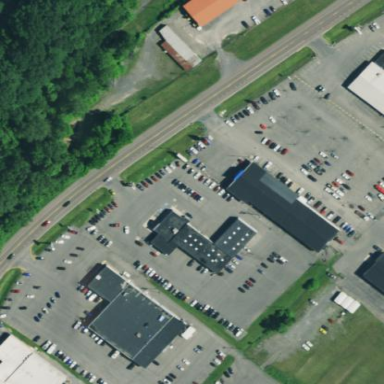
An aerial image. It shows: Parking aisle designated as service road.